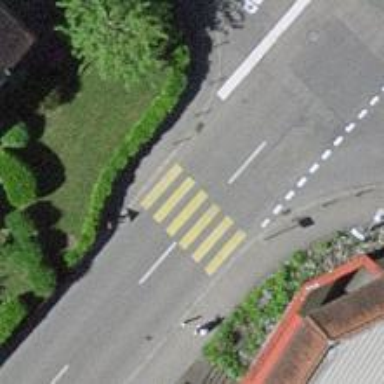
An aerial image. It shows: Marked road crossing.